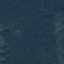
Land use / land cover class: Forest